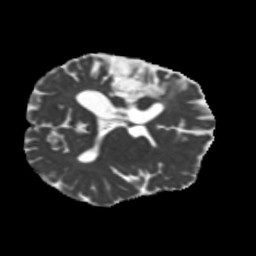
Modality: MD
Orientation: axial
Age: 39
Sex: male
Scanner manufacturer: siemens
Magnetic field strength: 3 T
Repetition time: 5.25 s
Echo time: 0.08 s